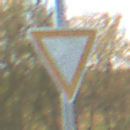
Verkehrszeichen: VorfahrtGewaehren
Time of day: MorningAfternoon
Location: Outdoor (Nature)
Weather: Clear
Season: Autumn
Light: Natural